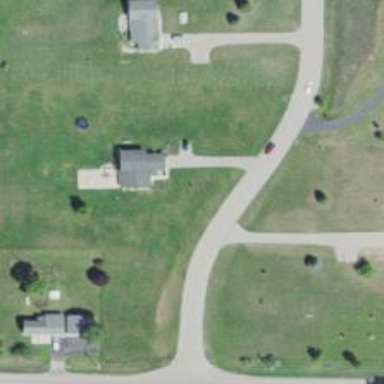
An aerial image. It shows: Service road designated as golf cart path.